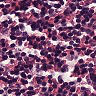
Metastatic tissue present: no